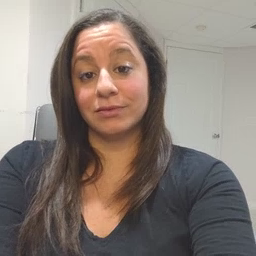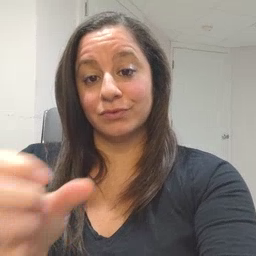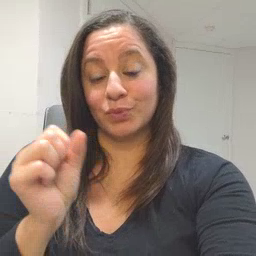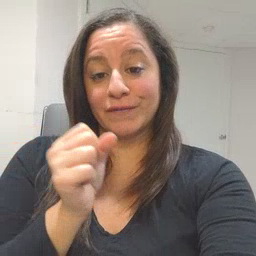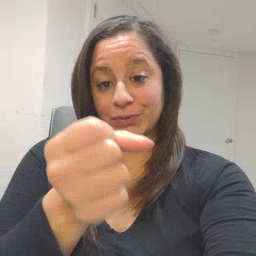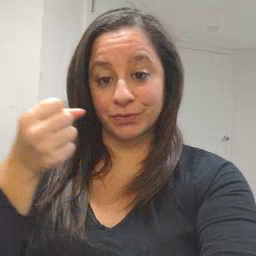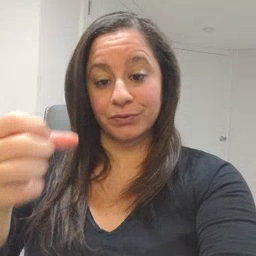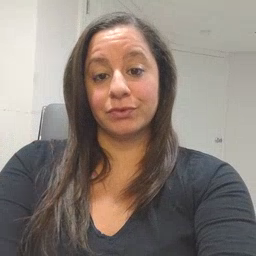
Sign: refrigerator